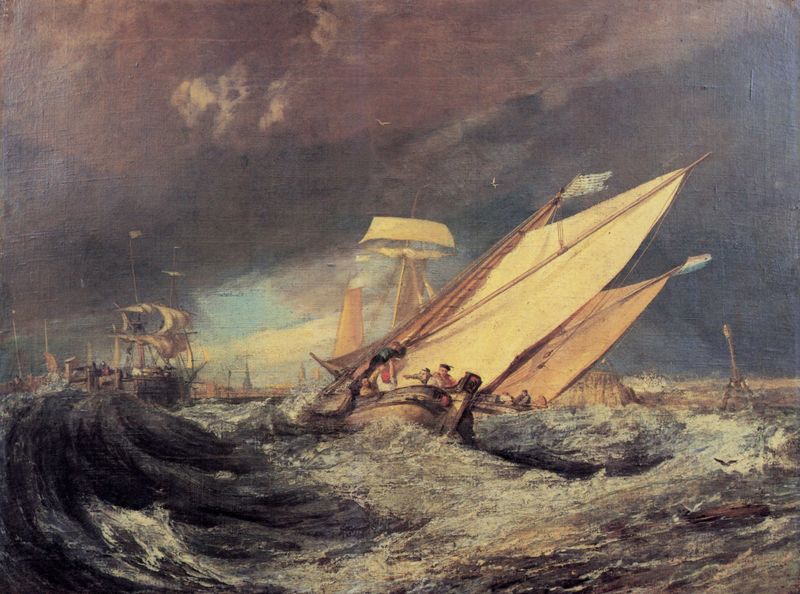
Titel: Fischerboote bei der Ankunft im Hafen von Calais
Künstler: William Turner
Standort: New York (New York)
Institution: The Frick Collection
Schlagwörter: blau, dunkel, gemälde, gewitter, himmel, kampf, mann, meer, vogel, wasser, weiß, wolken, gelb, landschaft, menschen, see, stadt, abend, frankreich, grau, hell, licht, männer, schwarz, ölbild, rot, wolke, beige, spitze, öl, horizont, natur, vögel, wind, rosa, boot, boote, ruder, hellblau, gischt, küste, schiff, schiffe, segel, segelboot, segelschiffe, welle, wellen, fahnen, fahne, fischer, flagge, mast, segelschiff, klippen, violett, bug, hafen, masten, schaum, ölgemälde, angst, aufgewühlt, brandung, flut, havarie, katastrophe, krieg, möven, möwe, möwen, not, schiffbruch, schlacht, seemann, seemänner, seenot, seestück, sinken, sturm, stürmisch, turner, untergang, unwetter, wetter, woge, wogen, takelage, ozean, segler, wei, windig, gefahr, ölmalerei, wimpel, regatta, seegang, schaumkronen, kapitän, matrosen, flotte, kentern, rettung, tosen, sicher, boje, meerwasser, wettbewerb, schaukeln, seeleute, william, brechen, gekentert, william turner, strum, tagellage, rah, blähen, heftig, schräglage, ssturm, sturmgepeitscht, stürmig, stürmsich, unsicher, wwi, kippen, boot schiff, stürmisches meer, segelbotte, boate, segelboate, segeschiffe